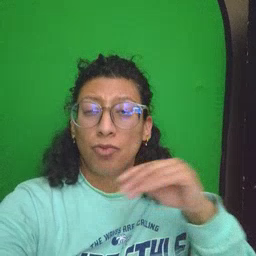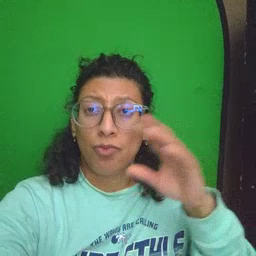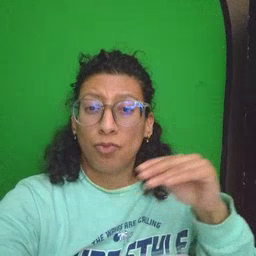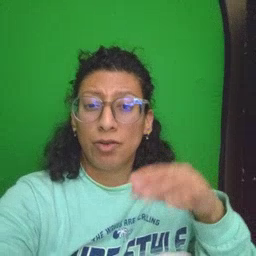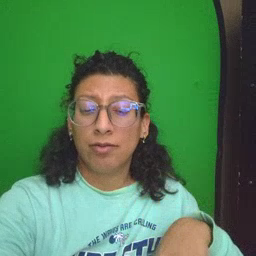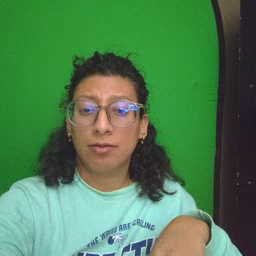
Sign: story